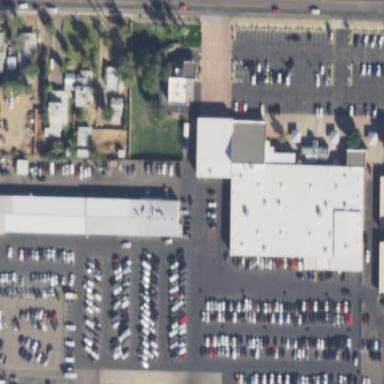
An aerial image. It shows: Car repair shop located in building.